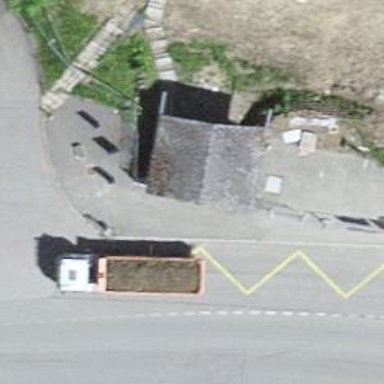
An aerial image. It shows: Bus stop with platform for public transport.